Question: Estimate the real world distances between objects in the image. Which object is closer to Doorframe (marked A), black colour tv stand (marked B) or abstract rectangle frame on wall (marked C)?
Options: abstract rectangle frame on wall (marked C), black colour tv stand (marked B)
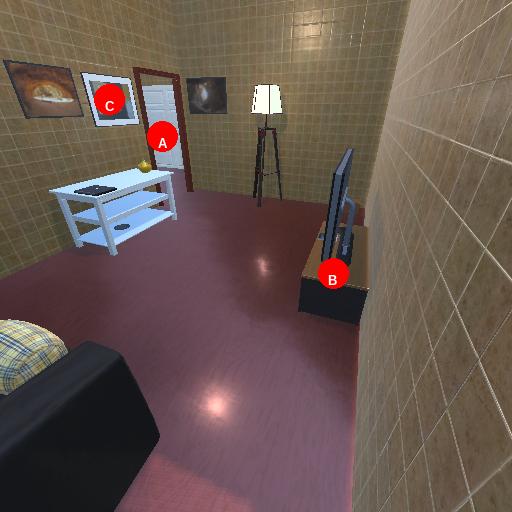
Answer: abstract rectangle frame on wall (marked C)